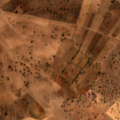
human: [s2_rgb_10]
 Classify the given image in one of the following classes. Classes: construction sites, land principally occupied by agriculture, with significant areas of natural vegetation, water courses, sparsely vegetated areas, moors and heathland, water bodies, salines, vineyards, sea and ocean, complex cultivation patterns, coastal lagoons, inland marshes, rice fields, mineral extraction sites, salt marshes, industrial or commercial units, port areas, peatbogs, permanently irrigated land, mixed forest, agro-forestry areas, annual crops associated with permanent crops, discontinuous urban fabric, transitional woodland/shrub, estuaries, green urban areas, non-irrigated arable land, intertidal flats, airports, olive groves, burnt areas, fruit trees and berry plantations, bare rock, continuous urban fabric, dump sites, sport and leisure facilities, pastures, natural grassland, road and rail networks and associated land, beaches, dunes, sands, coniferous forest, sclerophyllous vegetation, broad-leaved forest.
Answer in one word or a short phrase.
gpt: non-irrigated arable land, olive groves, agro-forestry areas